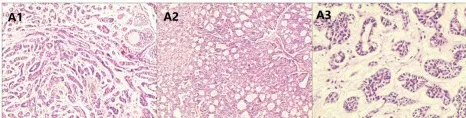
(A1) Pathological section of adenoid cystic carcinoma of the right middle lung. (A2) Pathological section of the spleen metastasis. (A3) Pathological section of the left lower lung metastasis. (B1) The spleen metastasis. (B2) The left lower lung metastasis (Yellow arrow). (B3) The PET-CT in December 2019 showed tumor recurrence in the right hilus pulmonis (White arrow). The bronchoscope finds adenoid cystic carcinoma cells at the end of the right main bronchus. (B4) The liver metastasis (Blue arrow). (C) Changes of the lesions at hilum of right lung (Blue arrow) in different periods. Comparison of the conditions 9 months before and 6 months after the targeted therapy showed that no significant change occurred to the lesions.
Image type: pathology (h&e)